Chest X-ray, AP view. Patient: 62 years old, sex F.
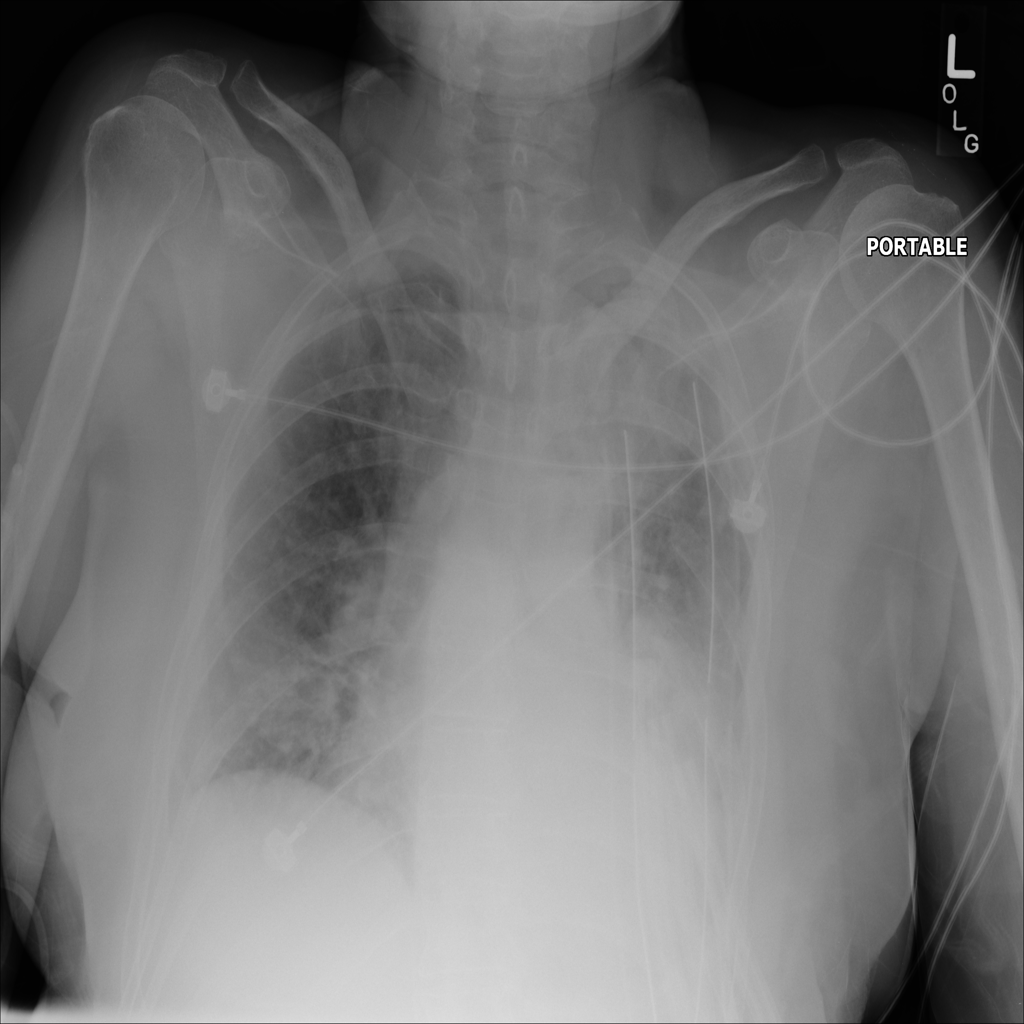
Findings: Atelectasis, Infiltration